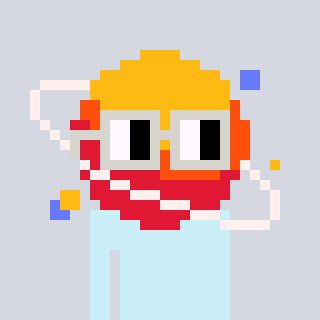
a pixel art character with square light gray glasses, a saturn-shaped head and a grayscale-colored body on a cool background